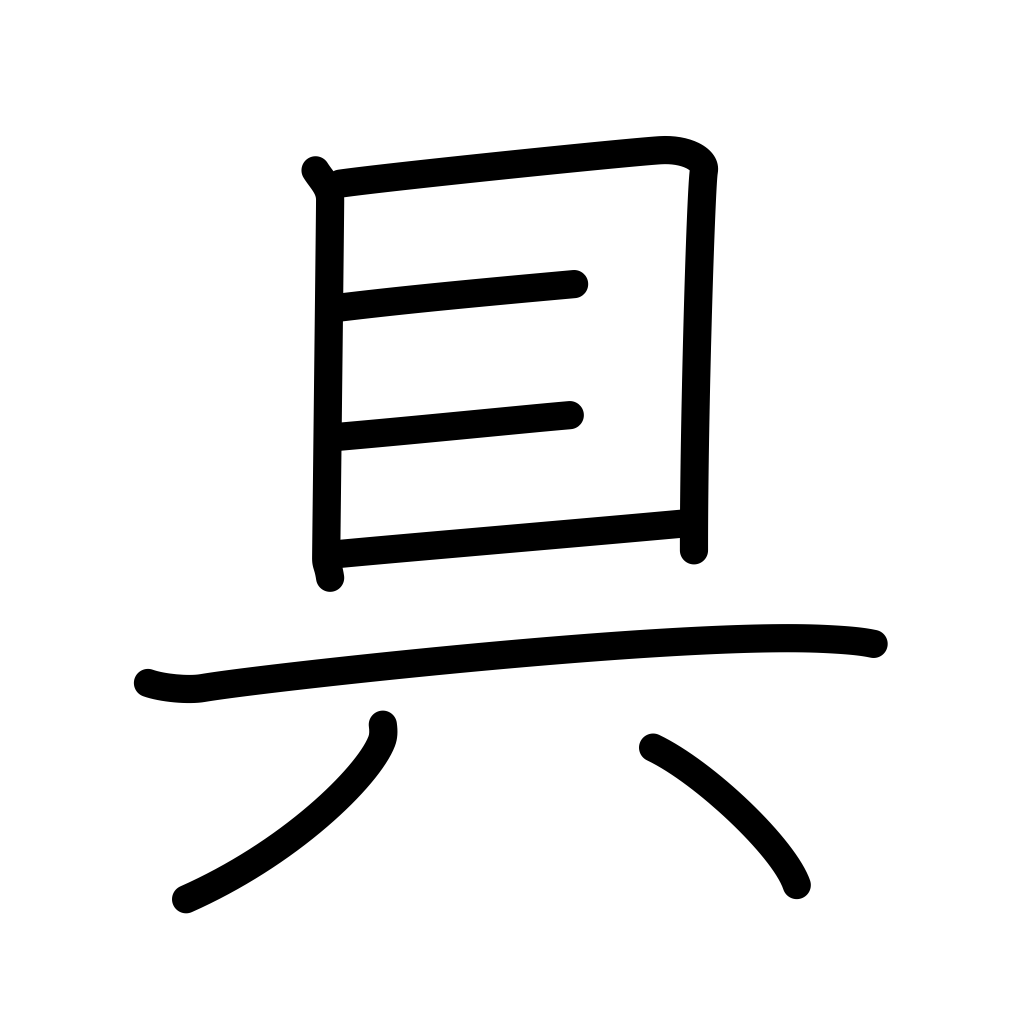
Meaning: tool, utensil, means, possess, ingredients, counter for armor, suits, sets of furniture